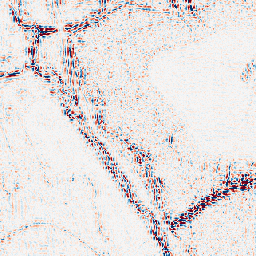
Category: wavelet
Decomposition family: wavelet_reverse_biorthogonal
Decomposition parameters: wavelet: rbio5.5
level: 2
Upsampling method: area
Upsampling parameters: scale: 4
Upsampling scale: 4